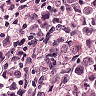
Metastatic tissue present: yes